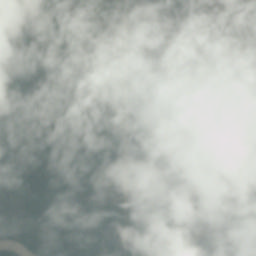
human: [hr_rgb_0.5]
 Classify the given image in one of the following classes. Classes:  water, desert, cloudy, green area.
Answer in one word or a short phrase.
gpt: cloudy